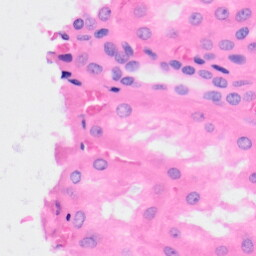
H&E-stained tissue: Kidney